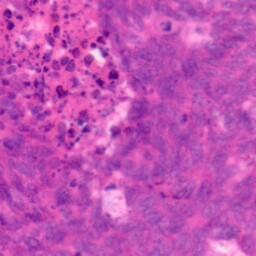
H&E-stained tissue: Colon